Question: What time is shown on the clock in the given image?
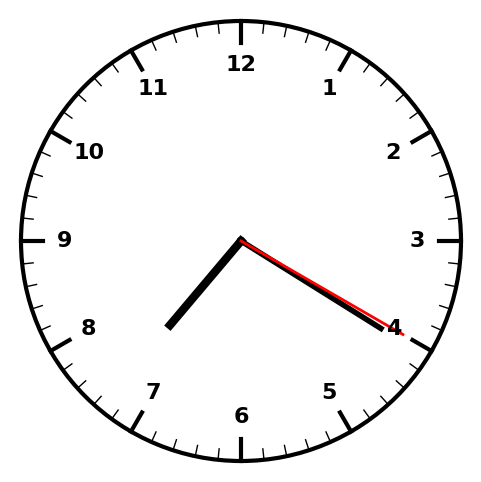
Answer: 07:20:20